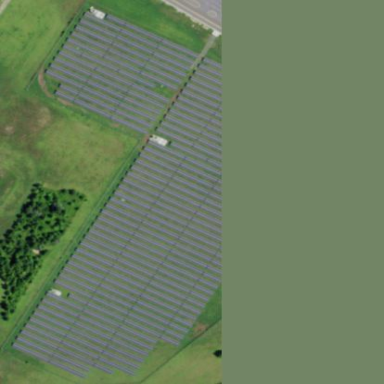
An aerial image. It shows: Solar power plant with photovoltaic panels generating electricity.